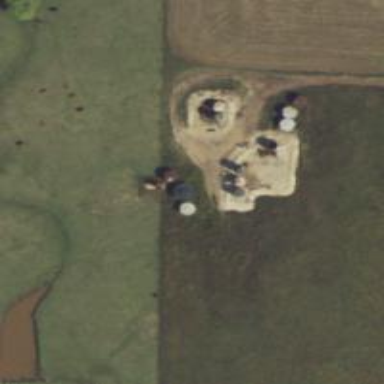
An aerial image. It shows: Storage tank with man-made structure.